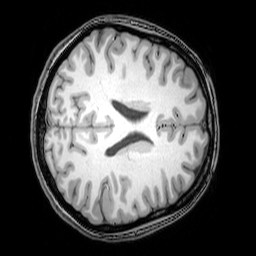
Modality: T1w
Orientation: axial
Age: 25
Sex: female
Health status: healthy
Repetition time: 0.081 s
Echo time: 0.037 s